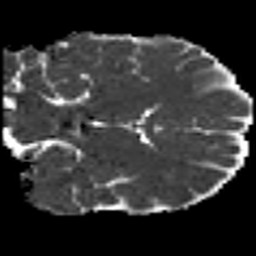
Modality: MD
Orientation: coronal
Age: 26
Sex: male
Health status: ill
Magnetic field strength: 3 T
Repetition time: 8.4 s
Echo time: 0.0926 s